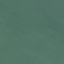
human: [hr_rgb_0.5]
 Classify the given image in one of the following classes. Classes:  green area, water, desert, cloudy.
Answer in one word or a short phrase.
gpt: water